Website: lowes
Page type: payment
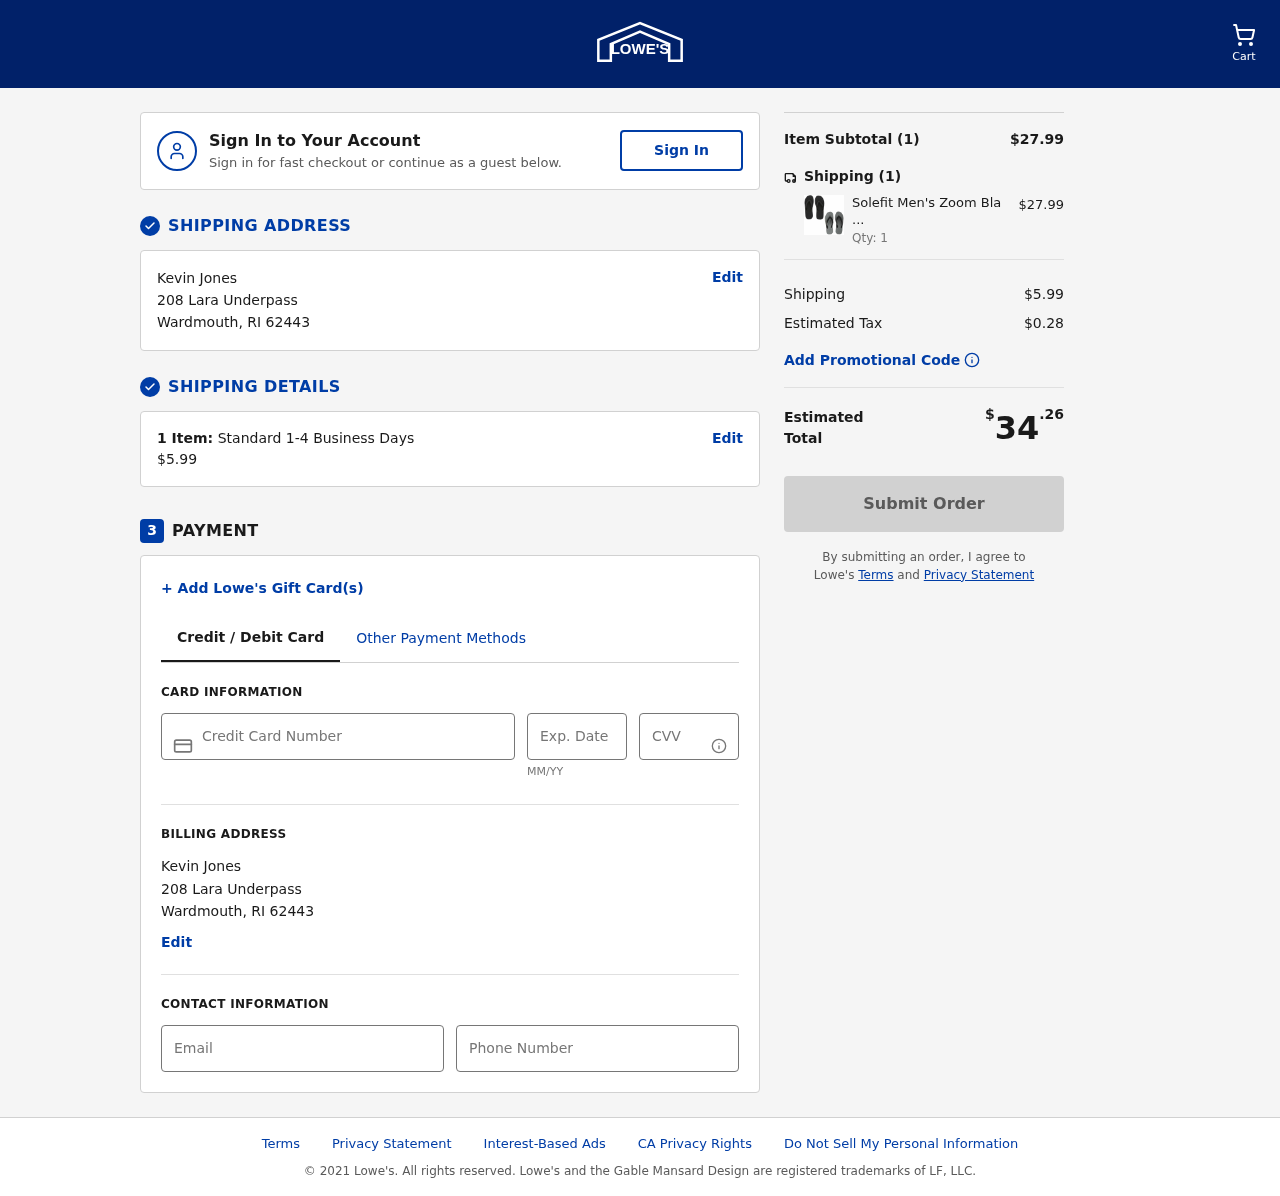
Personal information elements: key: PII_CARD_CVV
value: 059
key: PII_CARD_EXPIRY
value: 04/26
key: PII_CARD_NUMBER
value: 4259 4435 8501 4055
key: PII_CITY
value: Wardmouth
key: PII_EMAIL
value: kevin.jones@gmail.com
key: PII_FULLNAME
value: Kevin Jones
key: PII_PHONE
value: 4737168210
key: PII_POSTCODE
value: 62443
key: PII_STATE_ABBR
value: RI
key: PII_STREET
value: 208 Lara Underpass
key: PII_FULLNAME2
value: Kevin Jones
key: PII_STREET2
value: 208 Lara Underpass
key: PII_CITY2
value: Wardmouth
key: PII_STATE_ABBR2
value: RI
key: PII_POSTCODE2
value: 62443
Product elements: key: PRODUCT1_NAME
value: Solefit Men's Zoom Black & Olive Flip-Flops Pack of 2-6 UK (40 EU) (SLFT-0101-0106)
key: PRODUCT1_PRICE
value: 27.99
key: PRODUCT1_QUANTITY
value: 1
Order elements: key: ORDER_NUM_ITEMS
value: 1
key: ORDER_SHIPPING_COST
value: $5.99
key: ORDER_NUM_ITEMS2
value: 1
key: ORDER_SUBTOTAL
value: $27.99
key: ORDER_NUM_ITEMS3
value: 1
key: ORDER_SHIPPING_COST2
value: $5.99
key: ORDER_TAX
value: $0.28
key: ORDER_TOTAL
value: $34.26